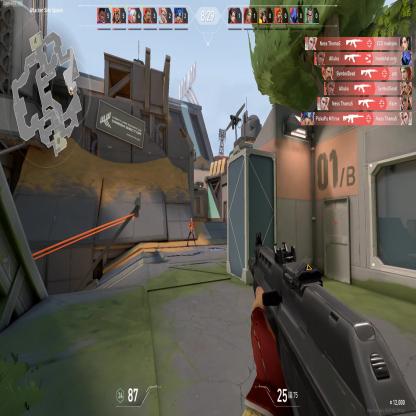
Label: enemy